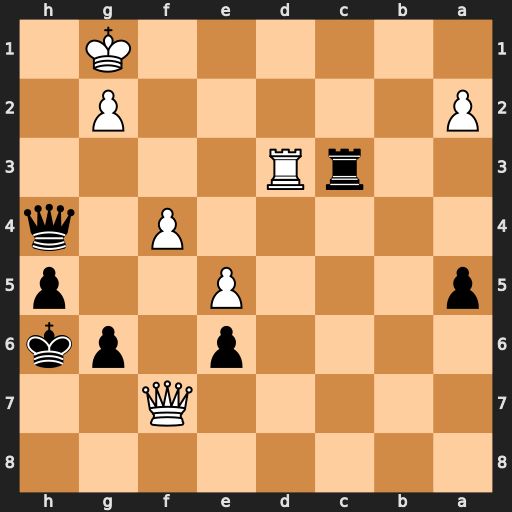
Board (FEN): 8/5Q2/4p1pk/p3P2p/5P1q/2rR4/P5P1/6K1
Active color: b
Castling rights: -
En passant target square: -
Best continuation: Rc1+ Rd1 Rxd1#